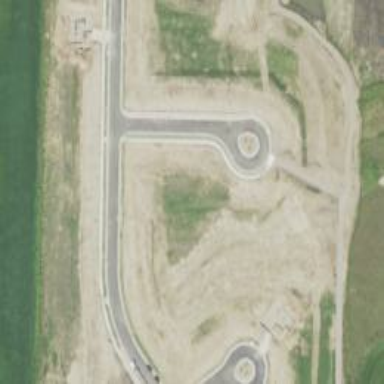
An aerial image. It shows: Turning loop on the road.